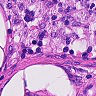
Metastatic tissue present: no